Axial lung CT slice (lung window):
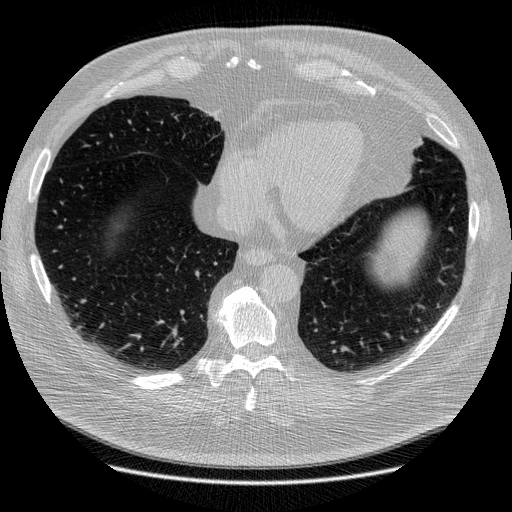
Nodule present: no